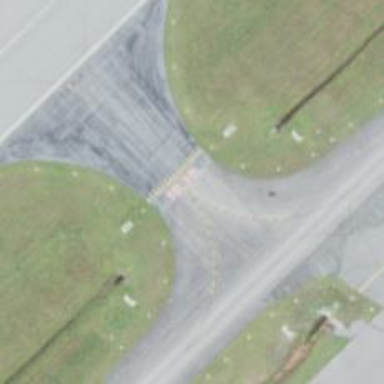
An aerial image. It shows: Image of taxiway at airport.